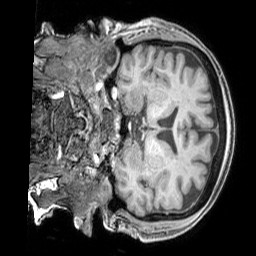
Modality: T1w
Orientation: coronal
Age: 68
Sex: female
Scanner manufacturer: siemens
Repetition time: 2.3 s
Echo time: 0.00226 s